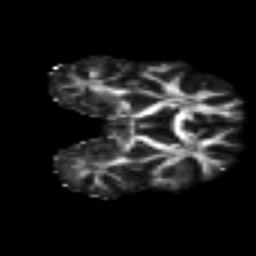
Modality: FA
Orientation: coronal
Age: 33
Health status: ill
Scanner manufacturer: philips
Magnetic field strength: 3 T
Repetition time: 9 s
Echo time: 0.127 s